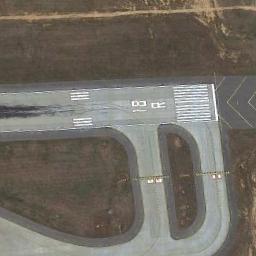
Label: runway